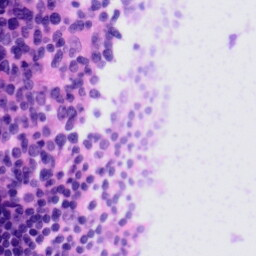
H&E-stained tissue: Tonsil